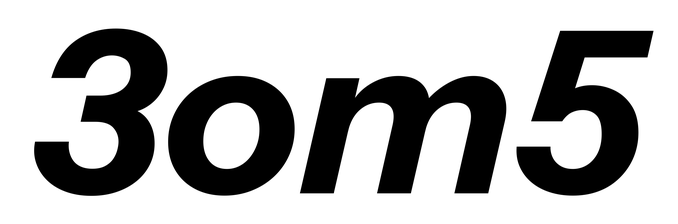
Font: InstrumentSans-Italic_Bold_Italic